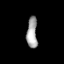
Tissue: prostate
Cell type: T cells
Senescence score: 0.2887
Nuclear area (px): 322
Mean DAPI intensity: 162.811